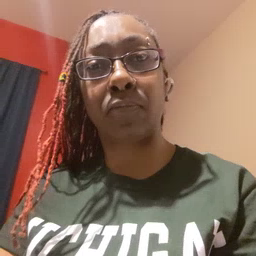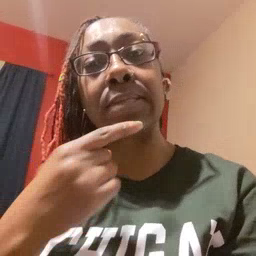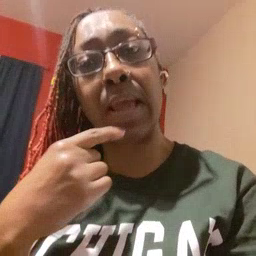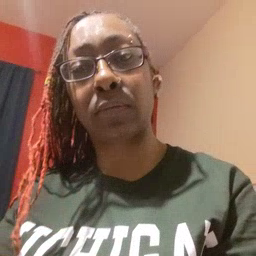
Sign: say